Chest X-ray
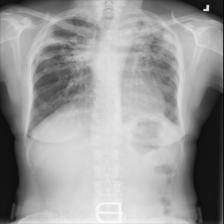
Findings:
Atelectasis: negative
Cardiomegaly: negative
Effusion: negative
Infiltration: negative
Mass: negative
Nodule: negative
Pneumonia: negative
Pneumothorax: negative
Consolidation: negative
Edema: negative
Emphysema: negative
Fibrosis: positive
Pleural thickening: negative
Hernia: negative